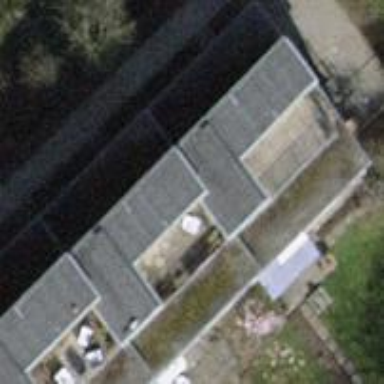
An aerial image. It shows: Terrace building with flat roof.